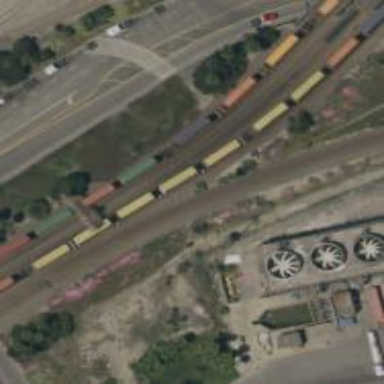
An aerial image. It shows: Railway siding for service.